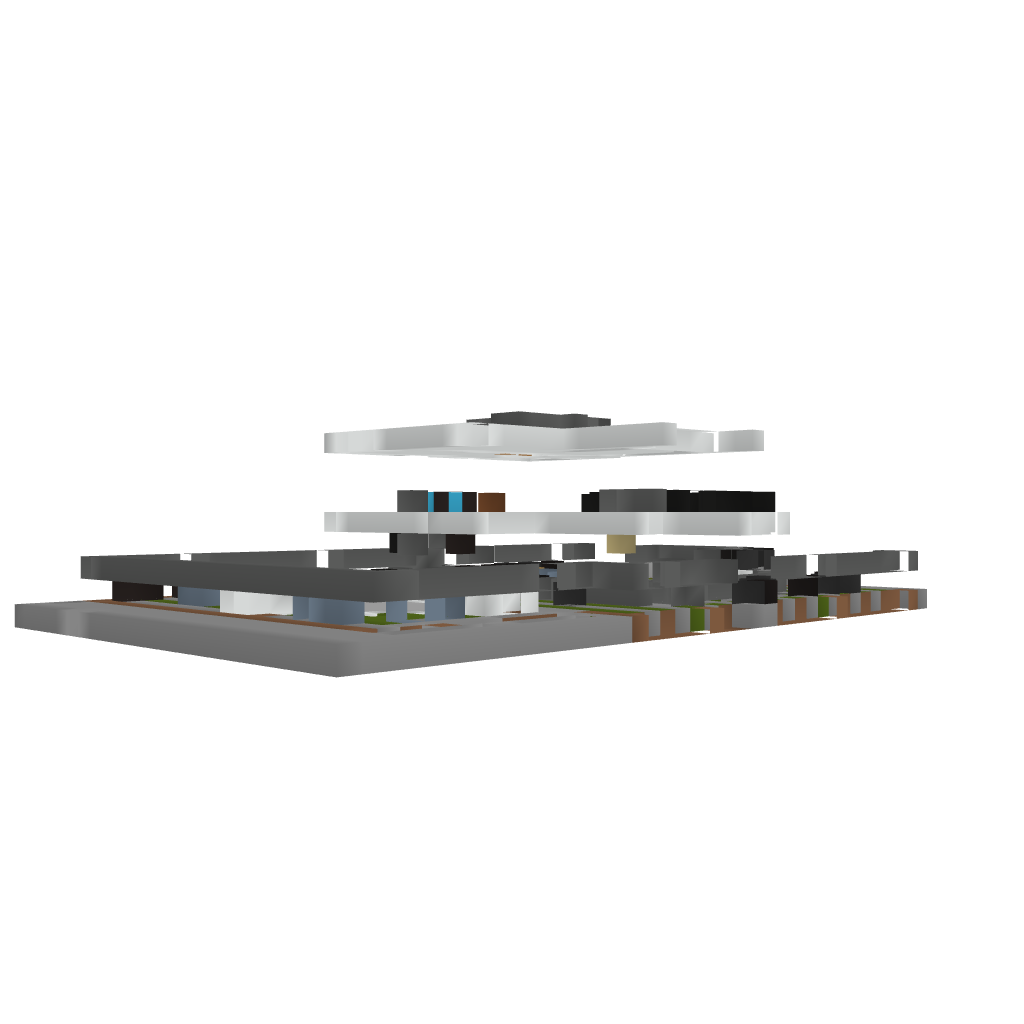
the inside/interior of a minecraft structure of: Modern House #1 (By Ecl1pse8) 1.7.2